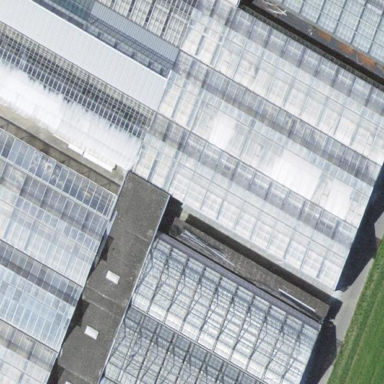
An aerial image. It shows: Greenhouse.